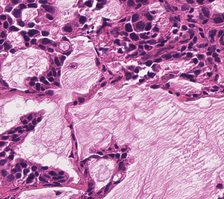
Tumor epithelial tissue: yes
Tumor-associated stroma tissue: no
Normal tissue: no